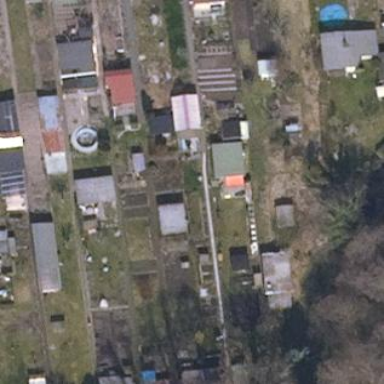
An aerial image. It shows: Plot in the allotments.